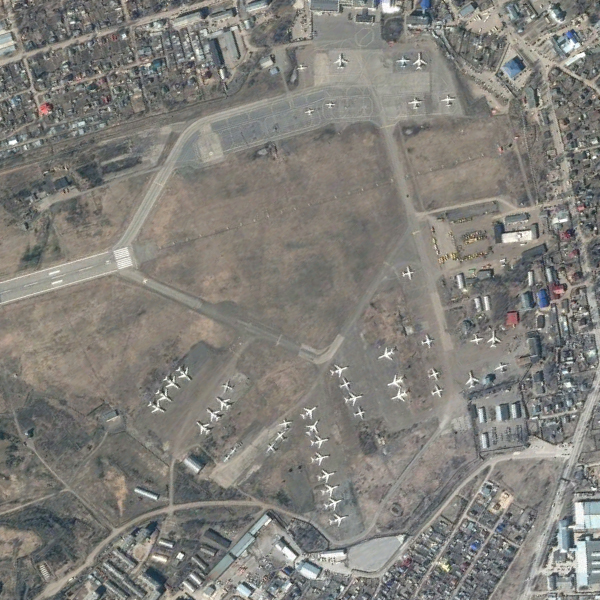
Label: Airport